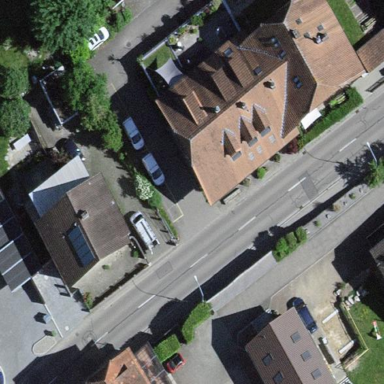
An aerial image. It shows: Residential building.